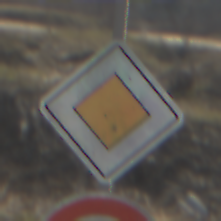
Verkehrszeichen: Vorfahrtsstrasse
Zusatzzeichen unten: Geschwindigkeit60
Umgebung: Outdoor, Suburban
Tageszeit: MorningAfternoon
Wetter: PartlyCloudy
Licht: Natural
Jahreszeit: NotSpecified
Kontrast: HighContrast